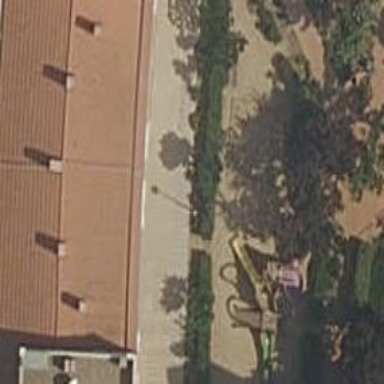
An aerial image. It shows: Playground with dirt surface. This playground is designed with playful theme.